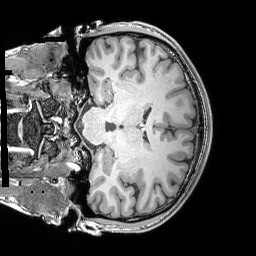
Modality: T1w
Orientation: coronal
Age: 22
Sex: male
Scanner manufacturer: siemens
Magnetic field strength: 3 T
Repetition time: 2.53 s
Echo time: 0.00326 s